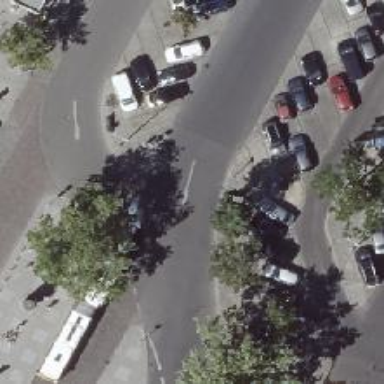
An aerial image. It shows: Residential road with separate parking on both sides. The road surface is asphalt and there are no sidewalks.